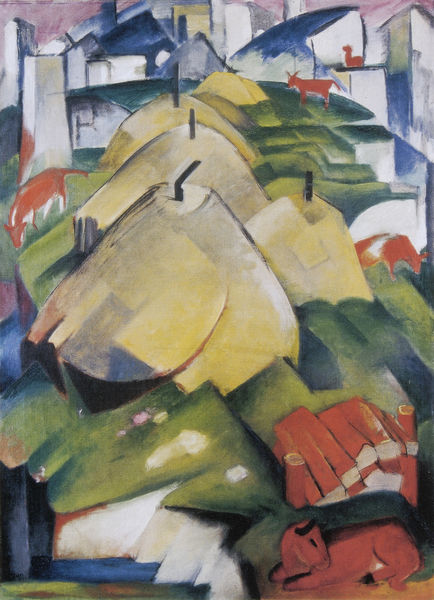
Titel: Alpenszene (Streuhocken)
Künstler: Franz Marc
Institution: Sammlung Marianne Langen
Schlagwörter: berg, blau, gemälde, weiß, wolken, gelb, grün, kubismus, landschaft, stadt, braun, bunt, finger, grau, holz, schwarz, gras, haus, hund, obst, rot, tier, tiere, wiese, wolke, expressionismus, malerei, gesicht, bild, öl, häuser, hügel, kühe, weide, wiesen, pferd, rund, früchte, stilleben, sommer, liegen, ruhen, perspektive, garben, heu, abstrakt, berge, farben, flächen, gebirge, gipfel, dorf, dächer, formen, violett, grasen, kuh, rind, herbst, birne, stiel, birnen, katze, rinder, schaf, weiden, eckig, rechteck, türme, münchen, heuhaufen, leinwand, franz, würfel, reh, apple, hill, mountain, hochkant, stapel, grass, ziege, geometrie, quadrat, blauer reiter, klee, kuben, heuschober, kalb, gel, city, franz marc, marc, staffelung, blöcke, eckighaus, grüün, heugarben, heumanderl, heumandl, klafter, misthaufen, sushi, zerlegt, öl malerei, cow, horse, eat, grenzenlos, pear, ol, borring